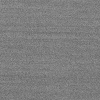
Atmospheric dust classification: dusty